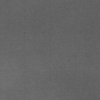
Label: dusty